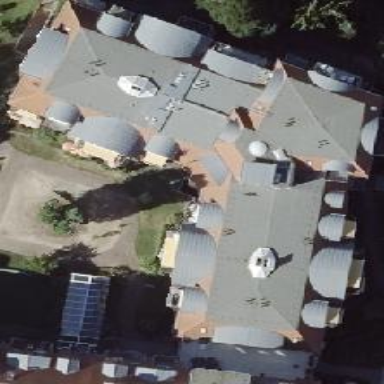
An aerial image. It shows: Unique building with quadruple saltbox roof shape.